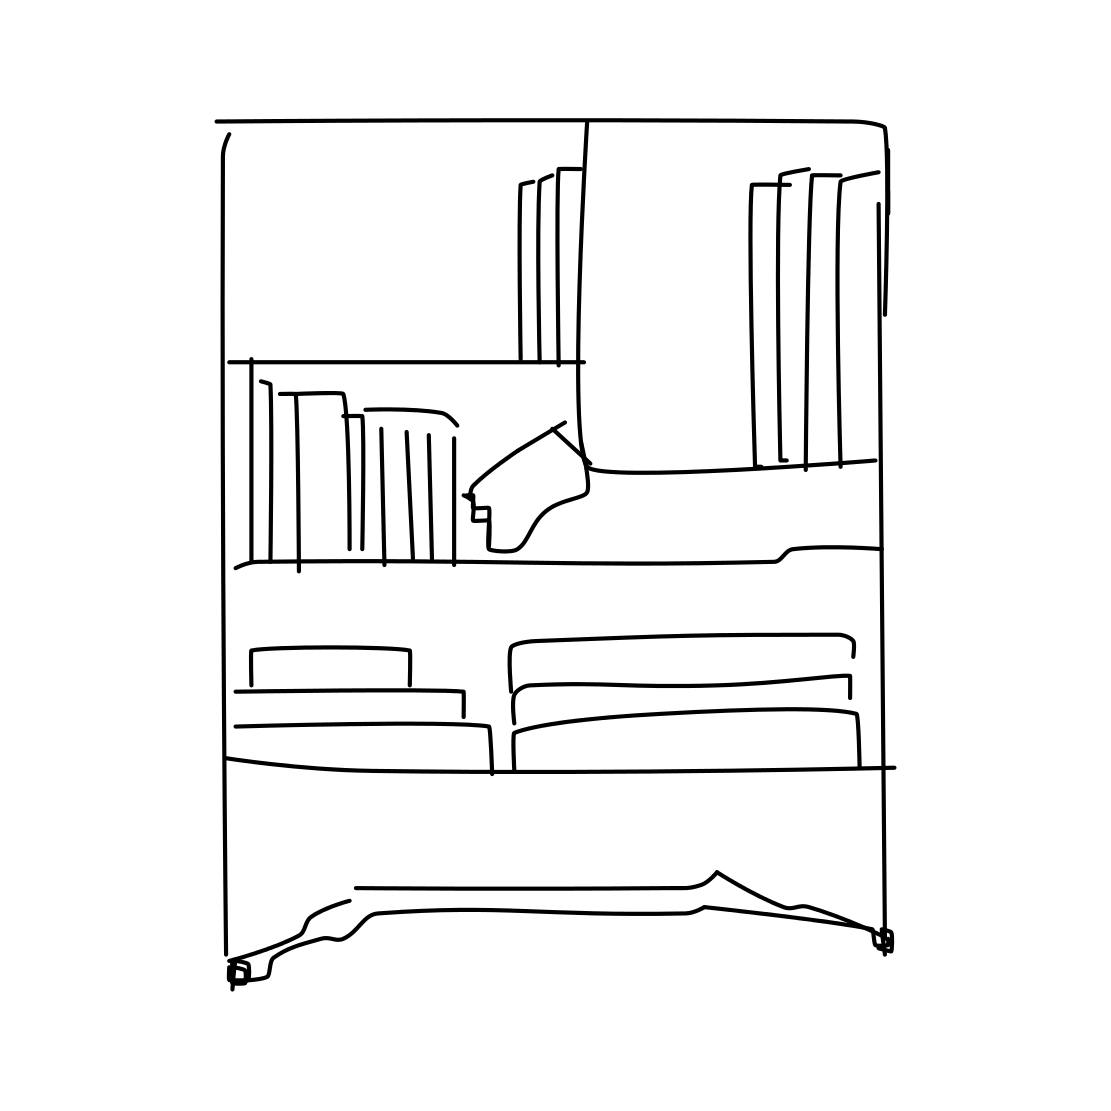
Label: bookshelf